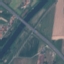
Label: Highway